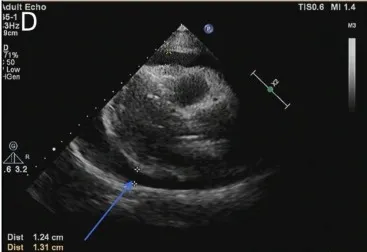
TTE showed an isoechoic mass of approximately 41 * 32 mm in the right atrium, with a broad base, multiple echo-free zones, and thickened surrounding chamber walls (A-C).
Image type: radiology (ultrasound)